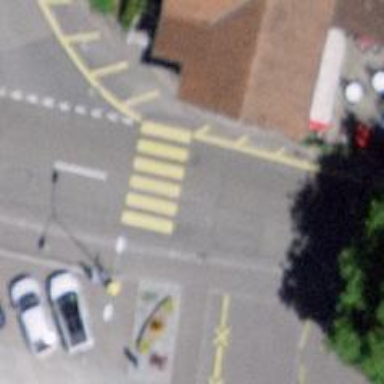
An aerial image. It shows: Uncontrolled zebra crossing on the road.